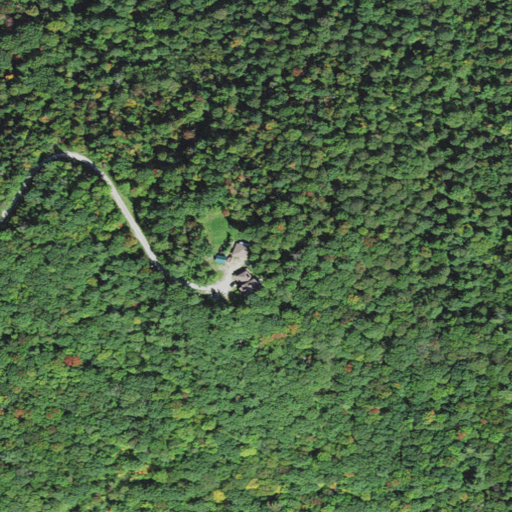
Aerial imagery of mountain in Vermont named Clark Hill containing deciduous forest, open development, medium intensity development, mixed forest, and low intensity development